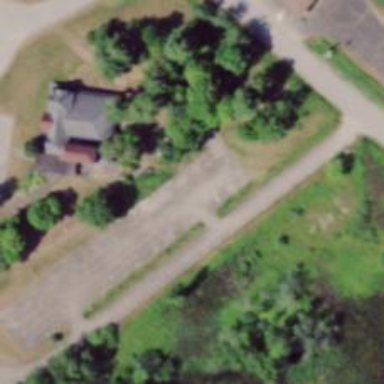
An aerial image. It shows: Driveway for service vehicles.